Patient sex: M
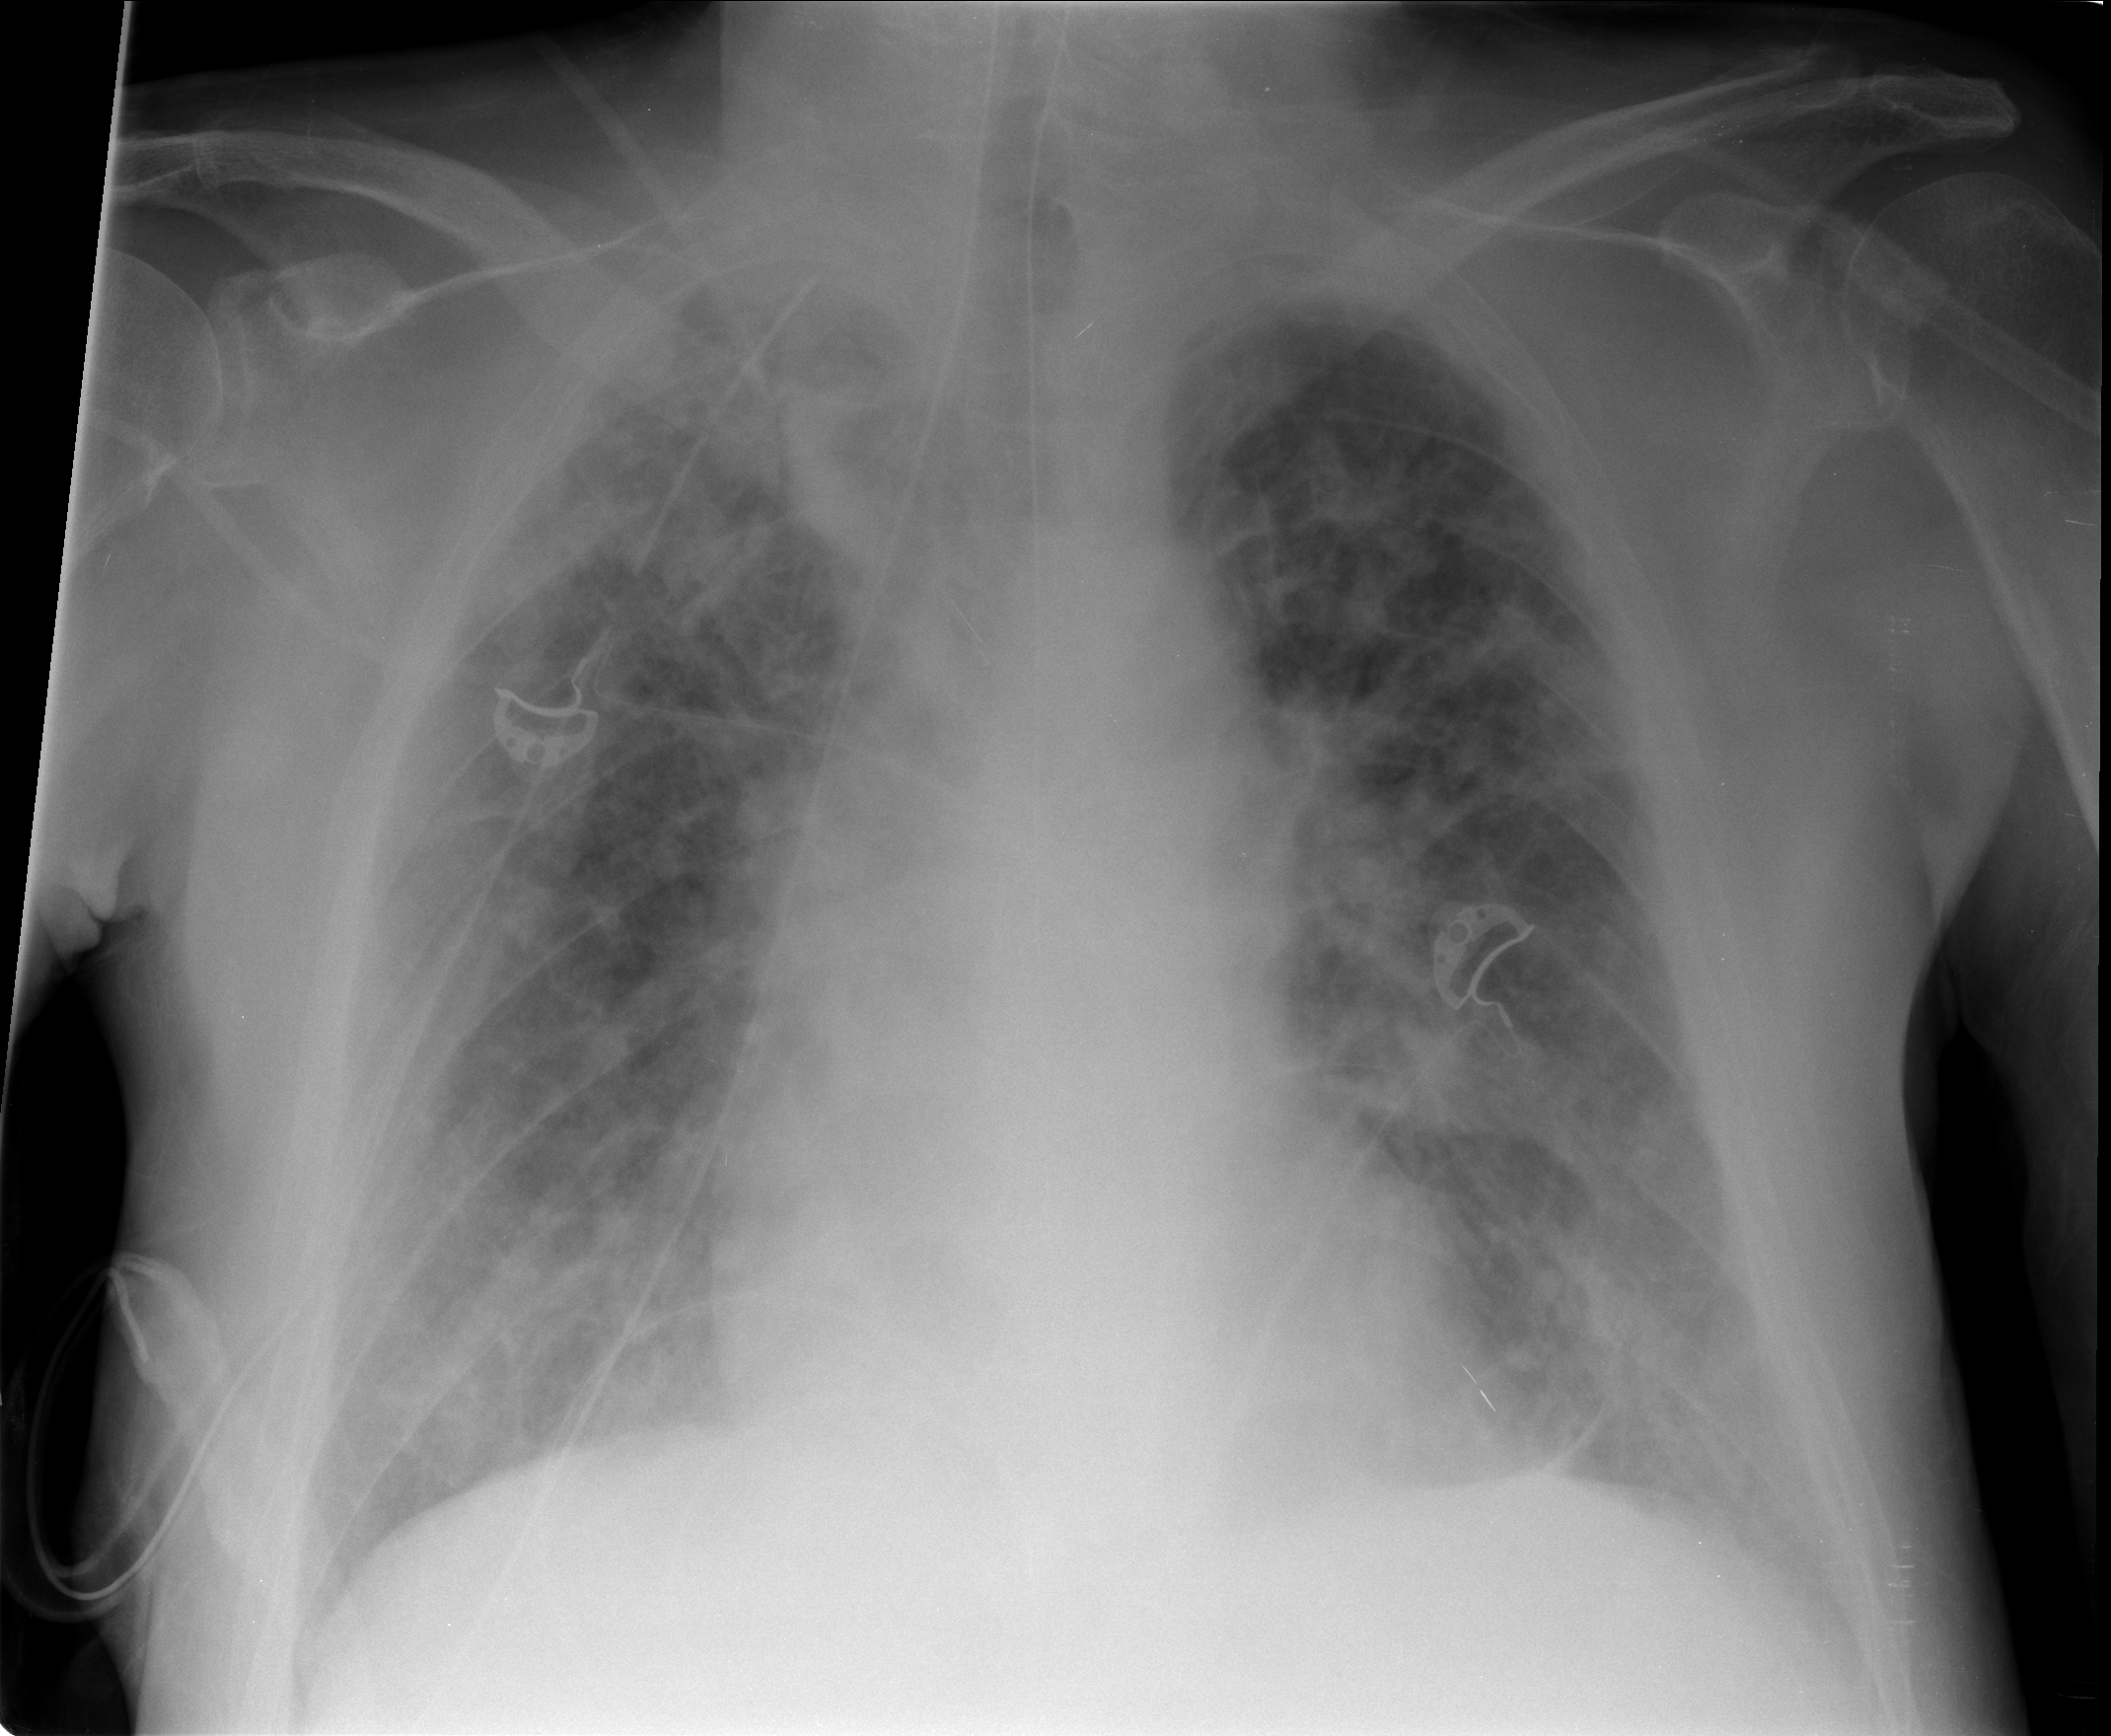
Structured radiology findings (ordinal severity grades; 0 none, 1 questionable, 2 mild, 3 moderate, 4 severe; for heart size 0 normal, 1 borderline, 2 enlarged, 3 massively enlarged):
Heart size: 0
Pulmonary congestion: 3
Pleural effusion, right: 1
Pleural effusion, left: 2
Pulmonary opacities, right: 3
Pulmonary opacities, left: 3
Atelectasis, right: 2
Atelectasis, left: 2